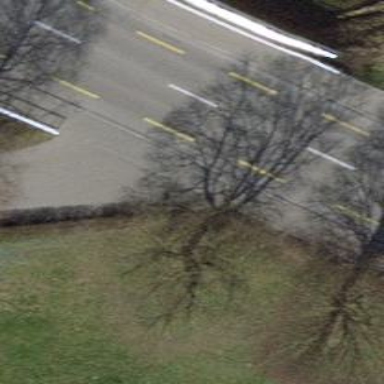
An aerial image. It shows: Sidewalk on bridge.